Question: Is there a way I can hide these overlayed lines in the back of my plot? I tried to use the hidden3d option, but it doesn't work as I expected.
'''
set encoding utf8
set key right top
set xrange[0:1]
set yrange[0:1]
set grid
set ztics 0.01
set palette rgbformulae -5,-12,-30
set xlabel "x" font "Helvetica, 20"
set ylabel "y" font "Helvetica, 20"
set zlabel "z" font "Helvetica, 20"
set terminal postscript eps enhanced color font "Helvetica, 20"
set output "approx_jacobi.eps"
ue(x,y) = sin(pi*x)*sin(pi*y)/(2*pi**2);
#set hidden3d front
set dgrid3d 31, 31 qnorm 2
splot 'results.dat' with pm3d notitle, ue(x,y) w l lw 2 t 'Exact'
'''
The result I'm currently getting is

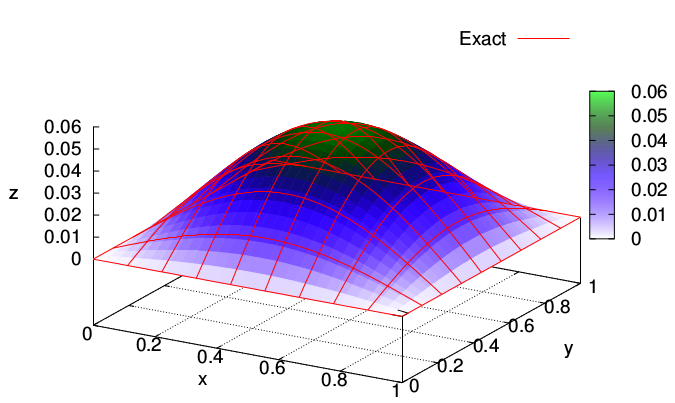
Answer: Using 'set hidden3d front' works fine for me. I had to increase the isosamples a bit to avoid intersections of the lines with the surface due to the linear interpolation. Also you don't need to use 'set dgrid3d' since you already have a regular grid.
'''
set pm3d
set hidden3d front
set ticslevel 0
set isosamples 40
set palette rgbformulae -5,-12,-30
ue(x,y) = sin(pi*x)*sin(pi*y)/(2*pi**2)
splot 'results.dat' with pm3d, ue(x,y) w l
'''
The result with 4.6.5 is: